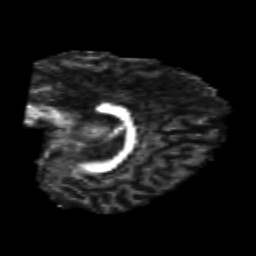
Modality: FA
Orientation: sagittal
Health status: healthy
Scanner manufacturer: philips
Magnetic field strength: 3 T
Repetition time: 6.964 s
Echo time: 0.092 s